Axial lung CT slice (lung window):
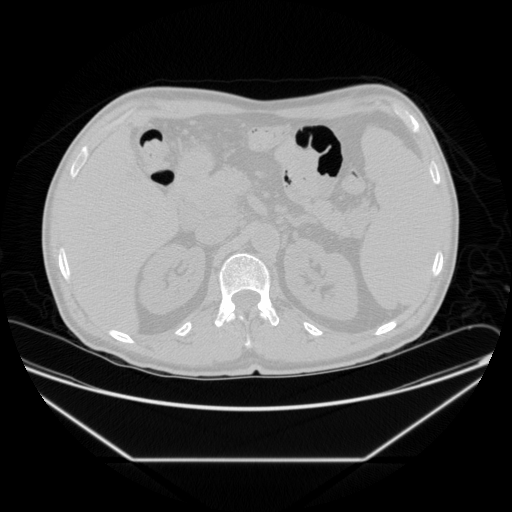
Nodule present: no